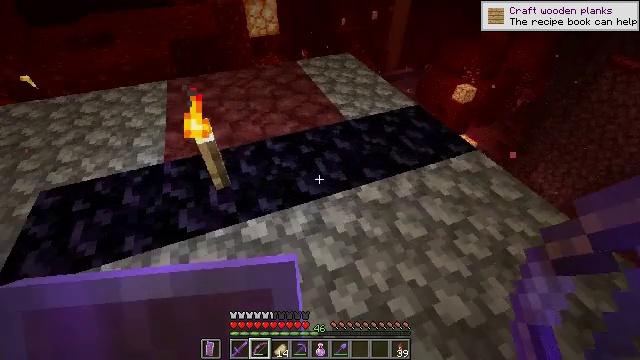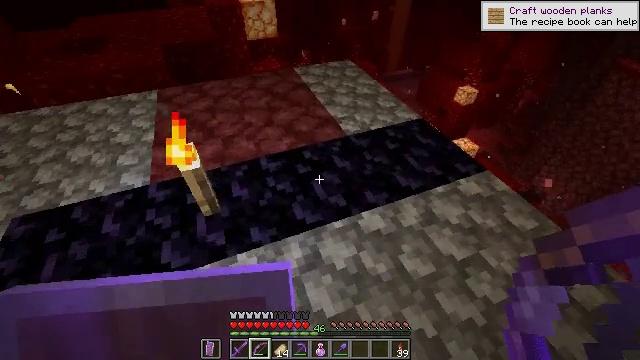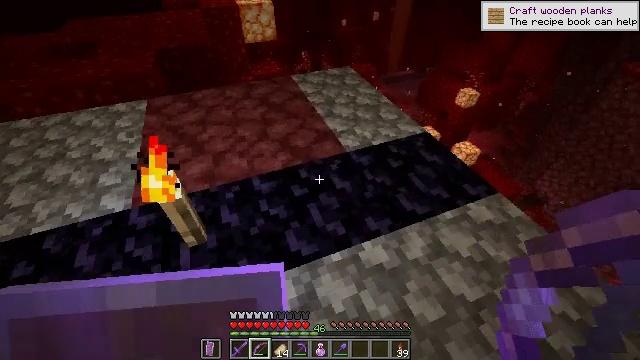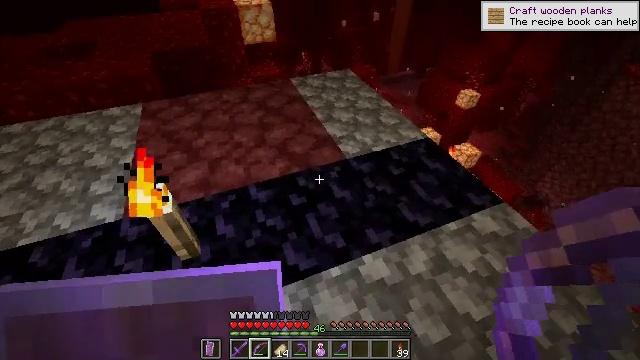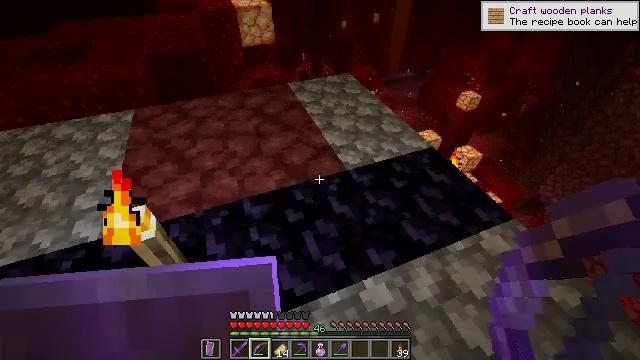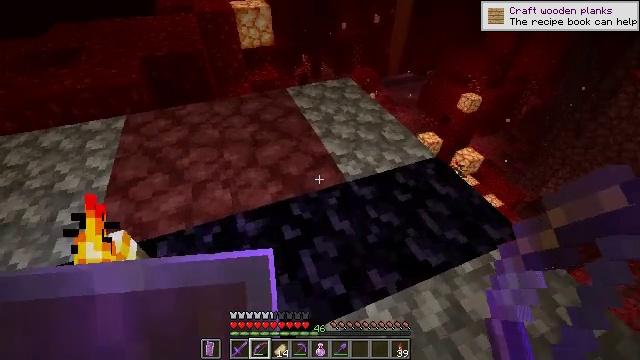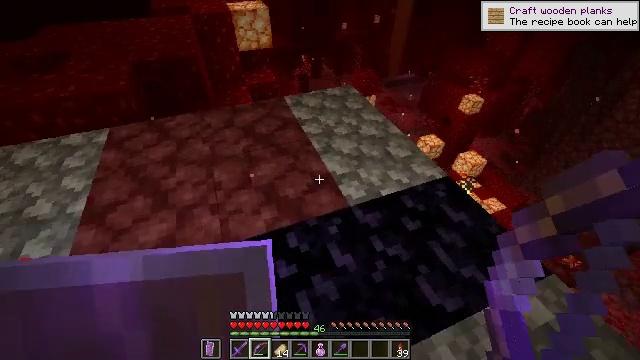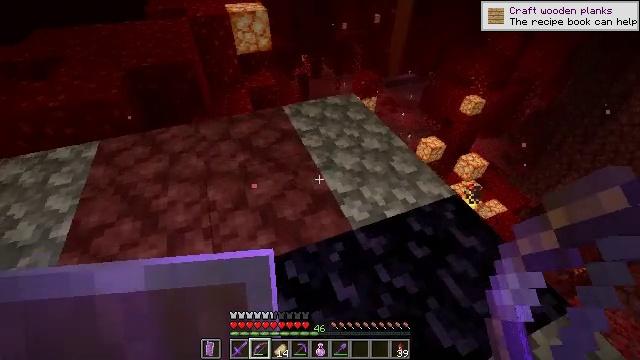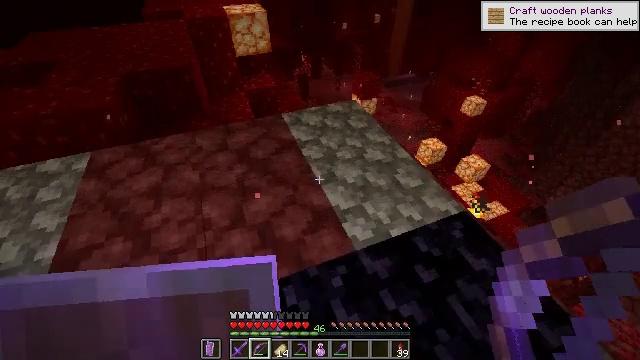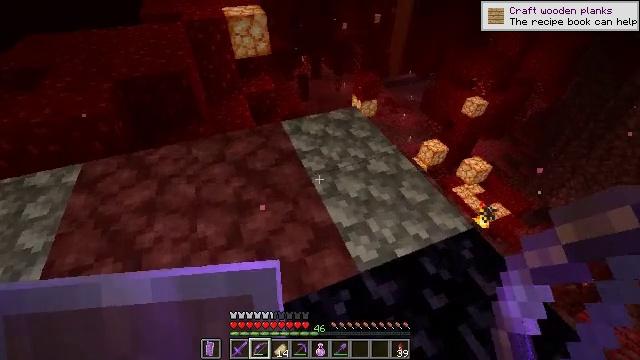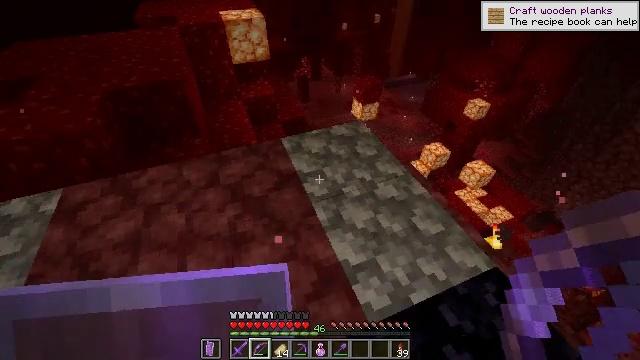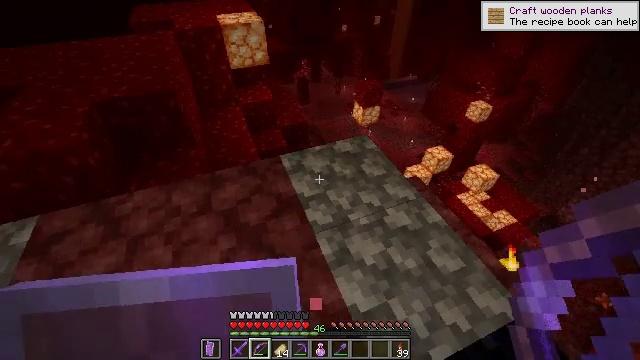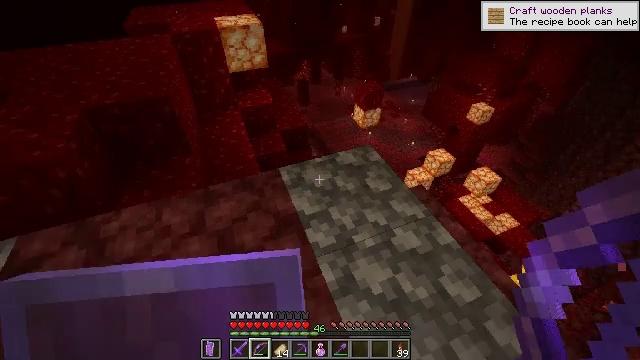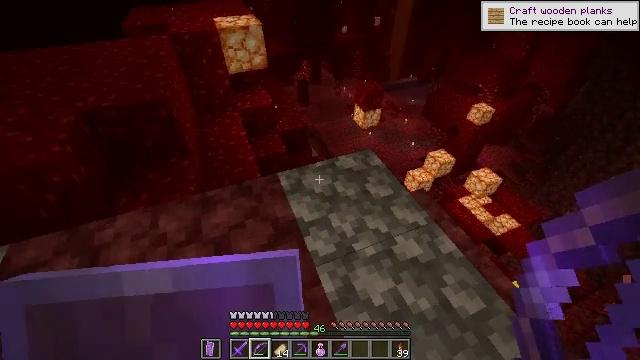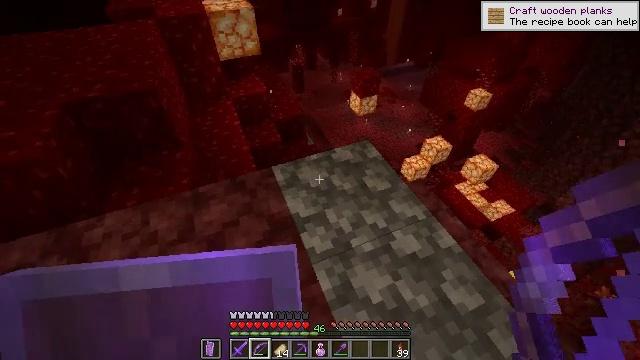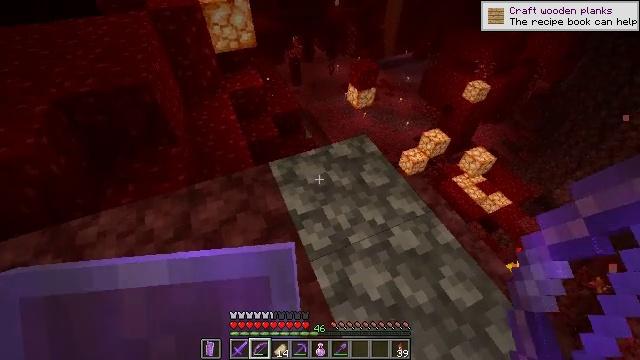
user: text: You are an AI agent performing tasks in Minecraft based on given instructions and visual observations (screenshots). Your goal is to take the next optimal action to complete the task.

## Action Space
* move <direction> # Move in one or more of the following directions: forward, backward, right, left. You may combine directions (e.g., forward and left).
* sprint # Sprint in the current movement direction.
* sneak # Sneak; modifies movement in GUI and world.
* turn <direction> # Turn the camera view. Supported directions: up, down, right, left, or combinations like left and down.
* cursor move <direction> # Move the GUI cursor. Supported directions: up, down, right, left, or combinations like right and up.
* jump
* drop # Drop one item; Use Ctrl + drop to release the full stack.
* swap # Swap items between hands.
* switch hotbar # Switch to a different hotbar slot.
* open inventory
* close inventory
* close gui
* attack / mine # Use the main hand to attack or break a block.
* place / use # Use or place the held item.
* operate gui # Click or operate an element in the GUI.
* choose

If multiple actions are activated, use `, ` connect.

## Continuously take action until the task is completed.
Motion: motion action
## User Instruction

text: craft item air
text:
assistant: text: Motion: move forward
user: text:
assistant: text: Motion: move forward
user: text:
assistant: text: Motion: move forward
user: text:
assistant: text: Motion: move forward
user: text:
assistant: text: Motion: move forward
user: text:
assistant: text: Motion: move forward
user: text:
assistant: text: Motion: move forward
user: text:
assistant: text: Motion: move forward
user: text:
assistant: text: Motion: move forward
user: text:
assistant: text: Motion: move forward
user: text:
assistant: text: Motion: move forward
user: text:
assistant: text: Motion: move forward
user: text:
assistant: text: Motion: no_op
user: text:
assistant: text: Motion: turn right and down
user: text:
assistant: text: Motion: turn down
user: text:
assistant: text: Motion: no_op
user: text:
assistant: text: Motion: no_op
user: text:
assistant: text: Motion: no_op
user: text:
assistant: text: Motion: no_op
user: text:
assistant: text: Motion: no_op
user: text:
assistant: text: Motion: no_op
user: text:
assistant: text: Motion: no_op
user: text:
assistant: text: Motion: move forward
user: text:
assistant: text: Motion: move forward
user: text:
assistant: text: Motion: move forward
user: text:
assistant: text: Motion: move forward
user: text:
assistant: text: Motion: no_op
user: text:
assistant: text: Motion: no_op
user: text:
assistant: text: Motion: no_op
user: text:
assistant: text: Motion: no_op